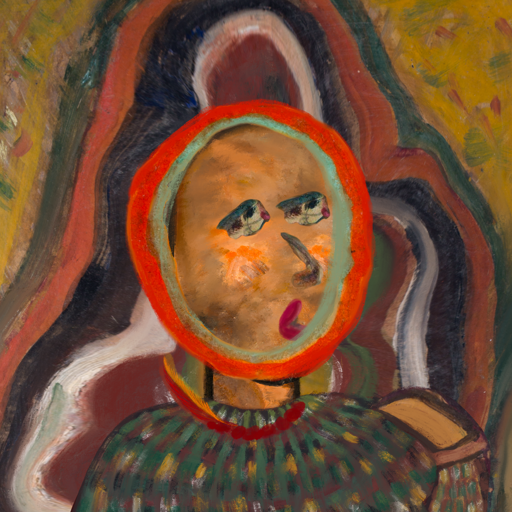
Background: AfterRaid, Head And Neck Side: Gypsy_Queen, Face Side: Pipe, Bust: After_Raid, Hair Side: Sisters, Head Accessory: Blank, Second Necklace: Blank, Necklace: Pipe, Baby: Blank